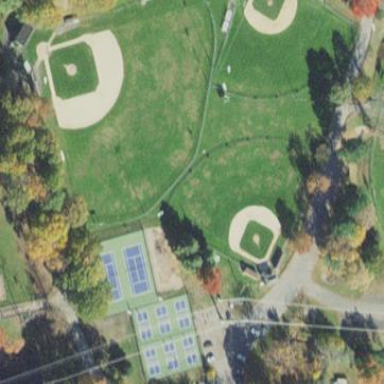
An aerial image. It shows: Baseball pitch for leisure and sports activities.